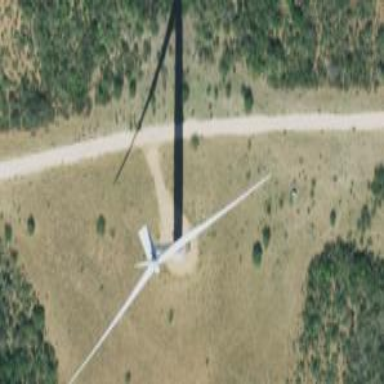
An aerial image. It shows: Wind generator powered by horizontal-axis wind turbine.